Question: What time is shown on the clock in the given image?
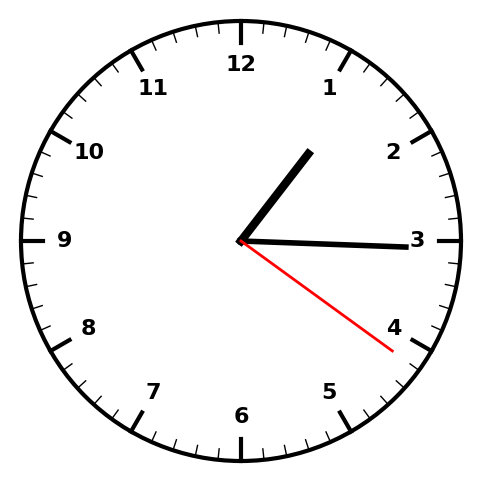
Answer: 01:15:21